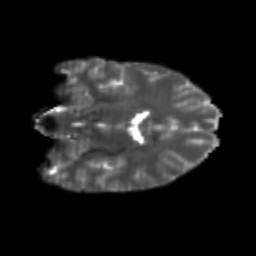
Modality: T2w
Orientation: coronal
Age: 21
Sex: female
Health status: healthy
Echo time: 0.074 s